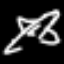
Label: airplane